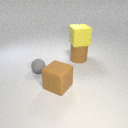
large brown rubber cube in front of small gray rubber sphere